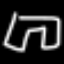
Label: pants